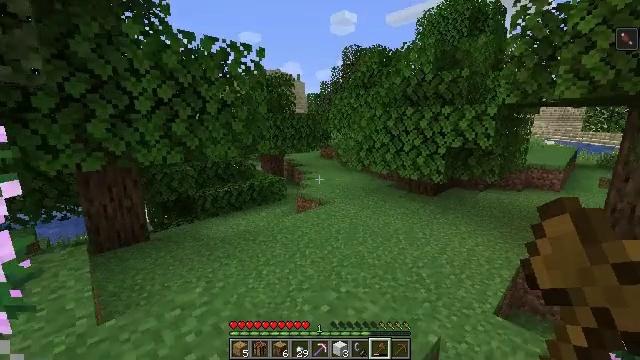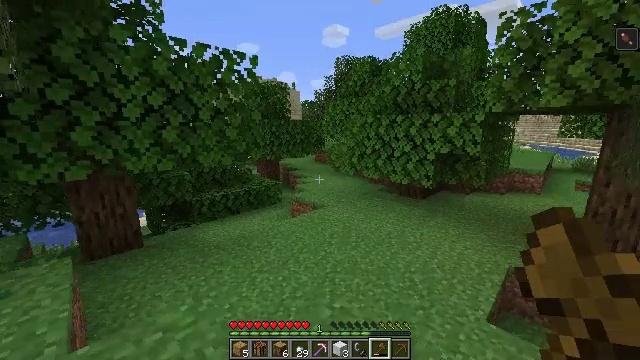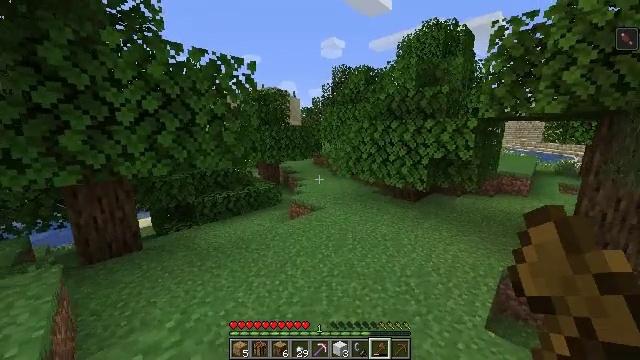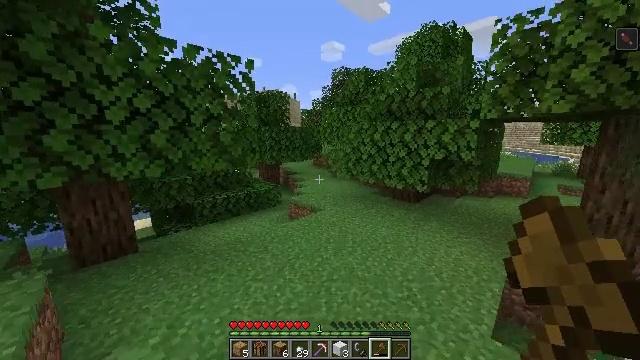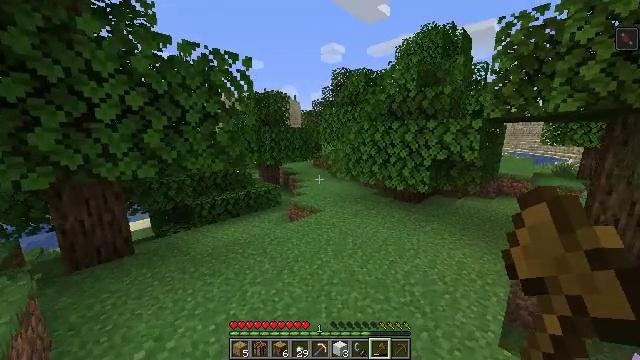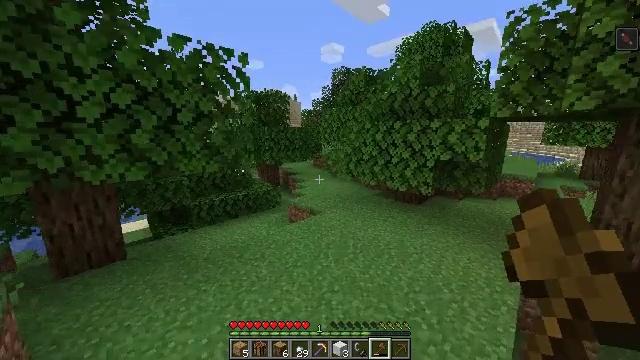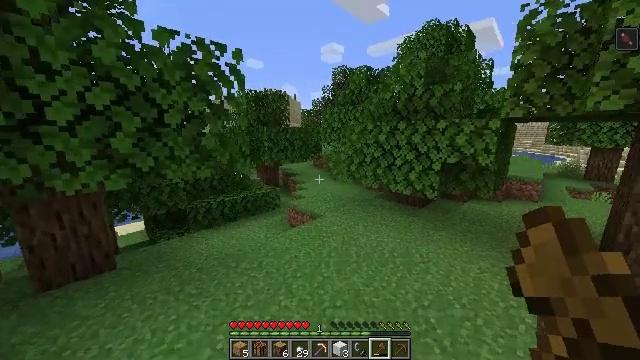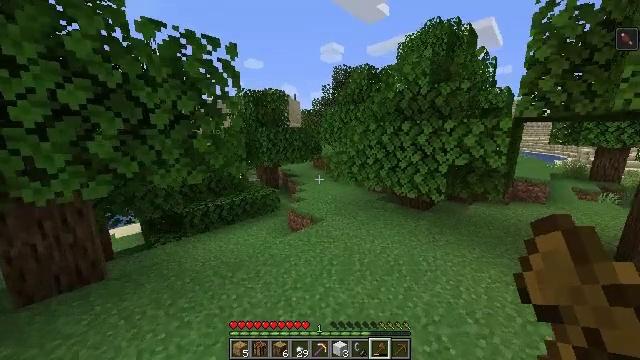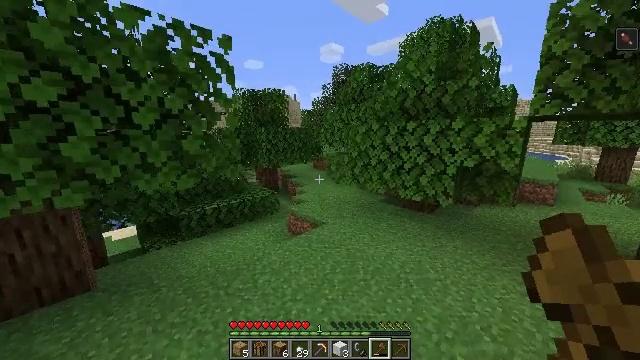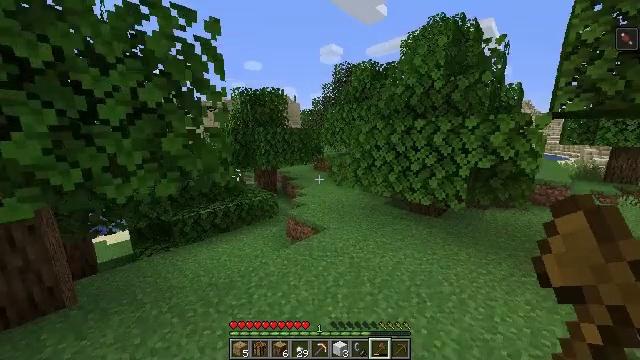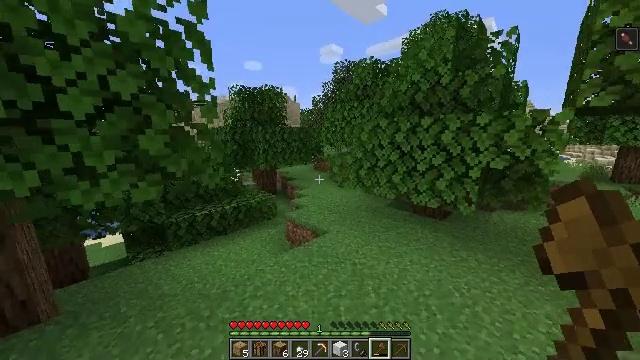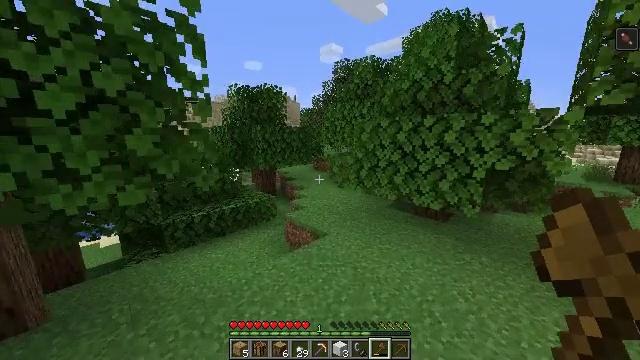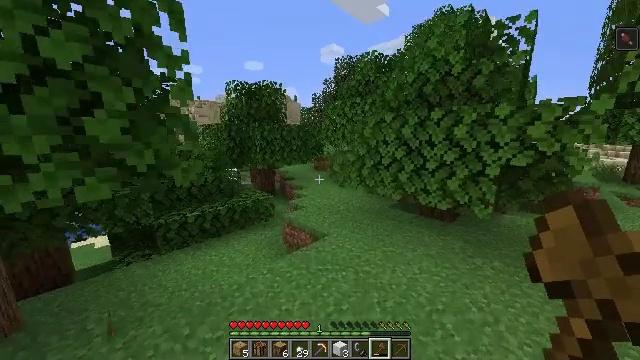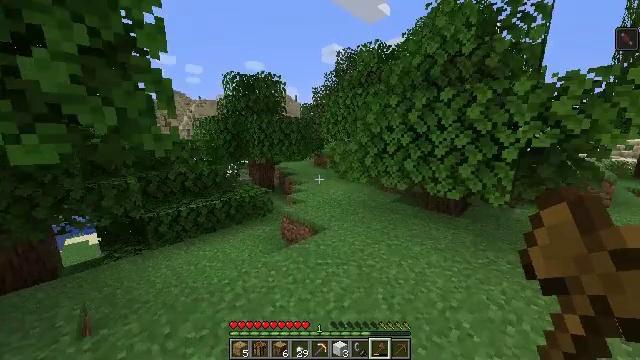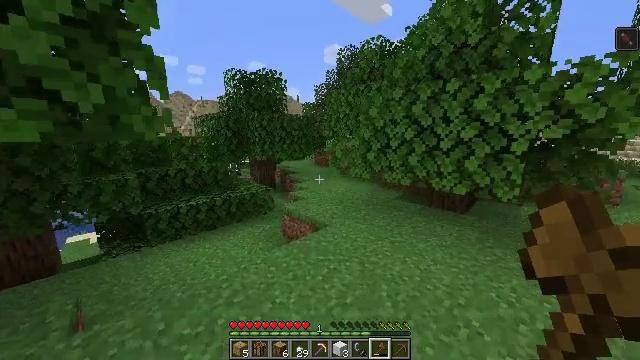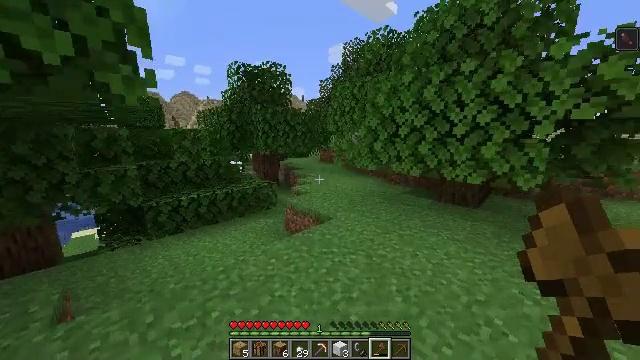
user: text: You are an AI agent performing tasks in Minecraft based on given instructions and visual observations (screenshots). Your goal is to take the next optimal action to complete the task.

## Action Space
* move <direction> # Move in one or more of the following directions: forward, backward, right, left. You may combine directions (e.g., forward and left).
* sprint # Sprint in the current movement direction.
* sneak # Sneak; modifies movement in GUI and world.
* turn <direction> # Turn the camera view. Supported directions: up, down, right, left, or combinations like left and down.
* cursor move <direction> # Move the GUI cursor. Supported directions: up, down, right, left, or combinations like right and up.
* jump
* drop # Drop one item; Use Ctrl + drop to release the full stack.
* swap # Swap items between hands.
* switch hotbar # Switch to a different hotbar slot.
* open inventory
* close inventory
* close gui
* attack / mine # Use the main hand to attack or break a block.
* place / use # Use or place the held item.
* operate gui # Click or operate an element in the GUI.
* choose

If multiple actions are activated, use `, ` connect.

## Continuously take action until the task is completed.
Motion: motion action
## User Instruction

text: Attack the chest to pick it up.
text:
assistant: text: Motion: move forward, turn right
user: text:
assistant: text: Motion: move forward
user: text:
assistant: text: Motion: move forward
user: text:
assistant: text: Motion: move forward
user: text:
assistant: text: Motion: move forward
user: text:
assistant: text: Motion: move forward
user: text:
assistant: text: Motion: move forward
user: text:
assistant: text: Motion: move forward
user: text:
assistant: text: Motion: move forward
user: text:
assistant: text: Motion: move forward
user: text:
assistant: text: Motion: move forward
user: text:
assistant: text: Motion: move forward
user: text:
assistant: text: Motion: move forward
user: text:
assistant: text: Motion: move forward
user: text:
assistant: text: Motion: move forward, turn left
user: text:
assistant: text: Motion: move forward, turn left
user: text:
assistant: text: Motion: move forward, turn left
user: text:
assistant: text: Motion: move forward, turn left
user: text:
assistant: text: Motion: move forward, turn left
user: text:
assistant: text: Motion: move forward, turn left
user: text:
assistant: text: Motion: move forward, turn left
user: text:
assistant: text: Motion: move forward
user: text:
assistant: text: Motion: move forward, turn left
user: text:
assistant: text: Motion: move forward, turn left
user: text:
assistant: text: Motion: move forward, turn left
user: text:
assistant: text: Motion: move forward, turn left
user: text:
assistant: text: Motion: move forward, jump
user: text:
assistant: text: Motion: move forward, jump
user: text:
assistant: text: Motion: move forward, jump
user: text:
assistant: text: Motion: move forward, turn left, jump